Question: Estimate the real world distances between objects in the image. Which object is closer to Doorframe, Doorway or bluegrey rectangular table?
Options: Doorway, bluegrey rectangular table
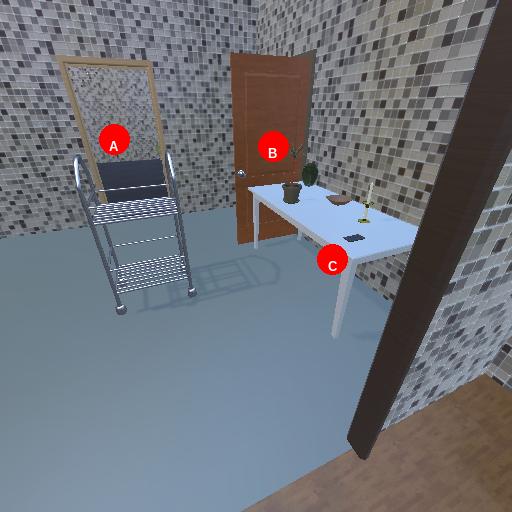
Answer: Doorway